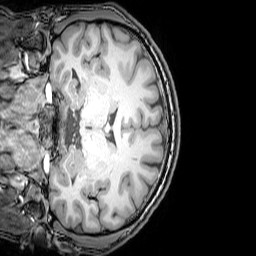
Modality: T1w
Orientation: coronal
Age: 25
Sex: male
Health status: healthy
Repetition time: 0.081 s
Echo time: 0.037 s